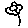
Label: flower